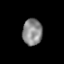
Tissue: skin
Cell type: Myeloid cells
Senescence score: 0.1945
Nuclear area (px): 513
Mean DAPI intensity: 138.191